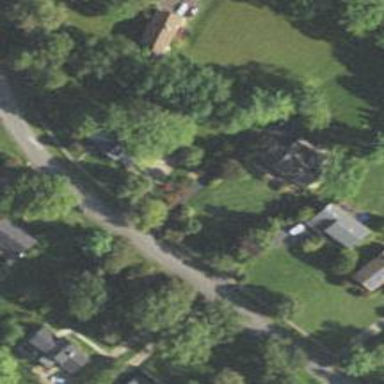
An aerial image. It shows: Driveway.